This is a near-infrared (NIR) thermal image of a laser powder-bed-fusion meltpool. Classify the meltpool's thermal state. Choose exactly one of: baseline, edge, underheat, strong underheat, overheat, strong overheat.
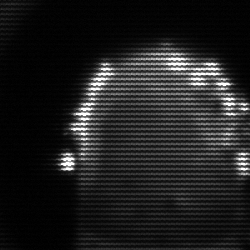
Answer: baseline